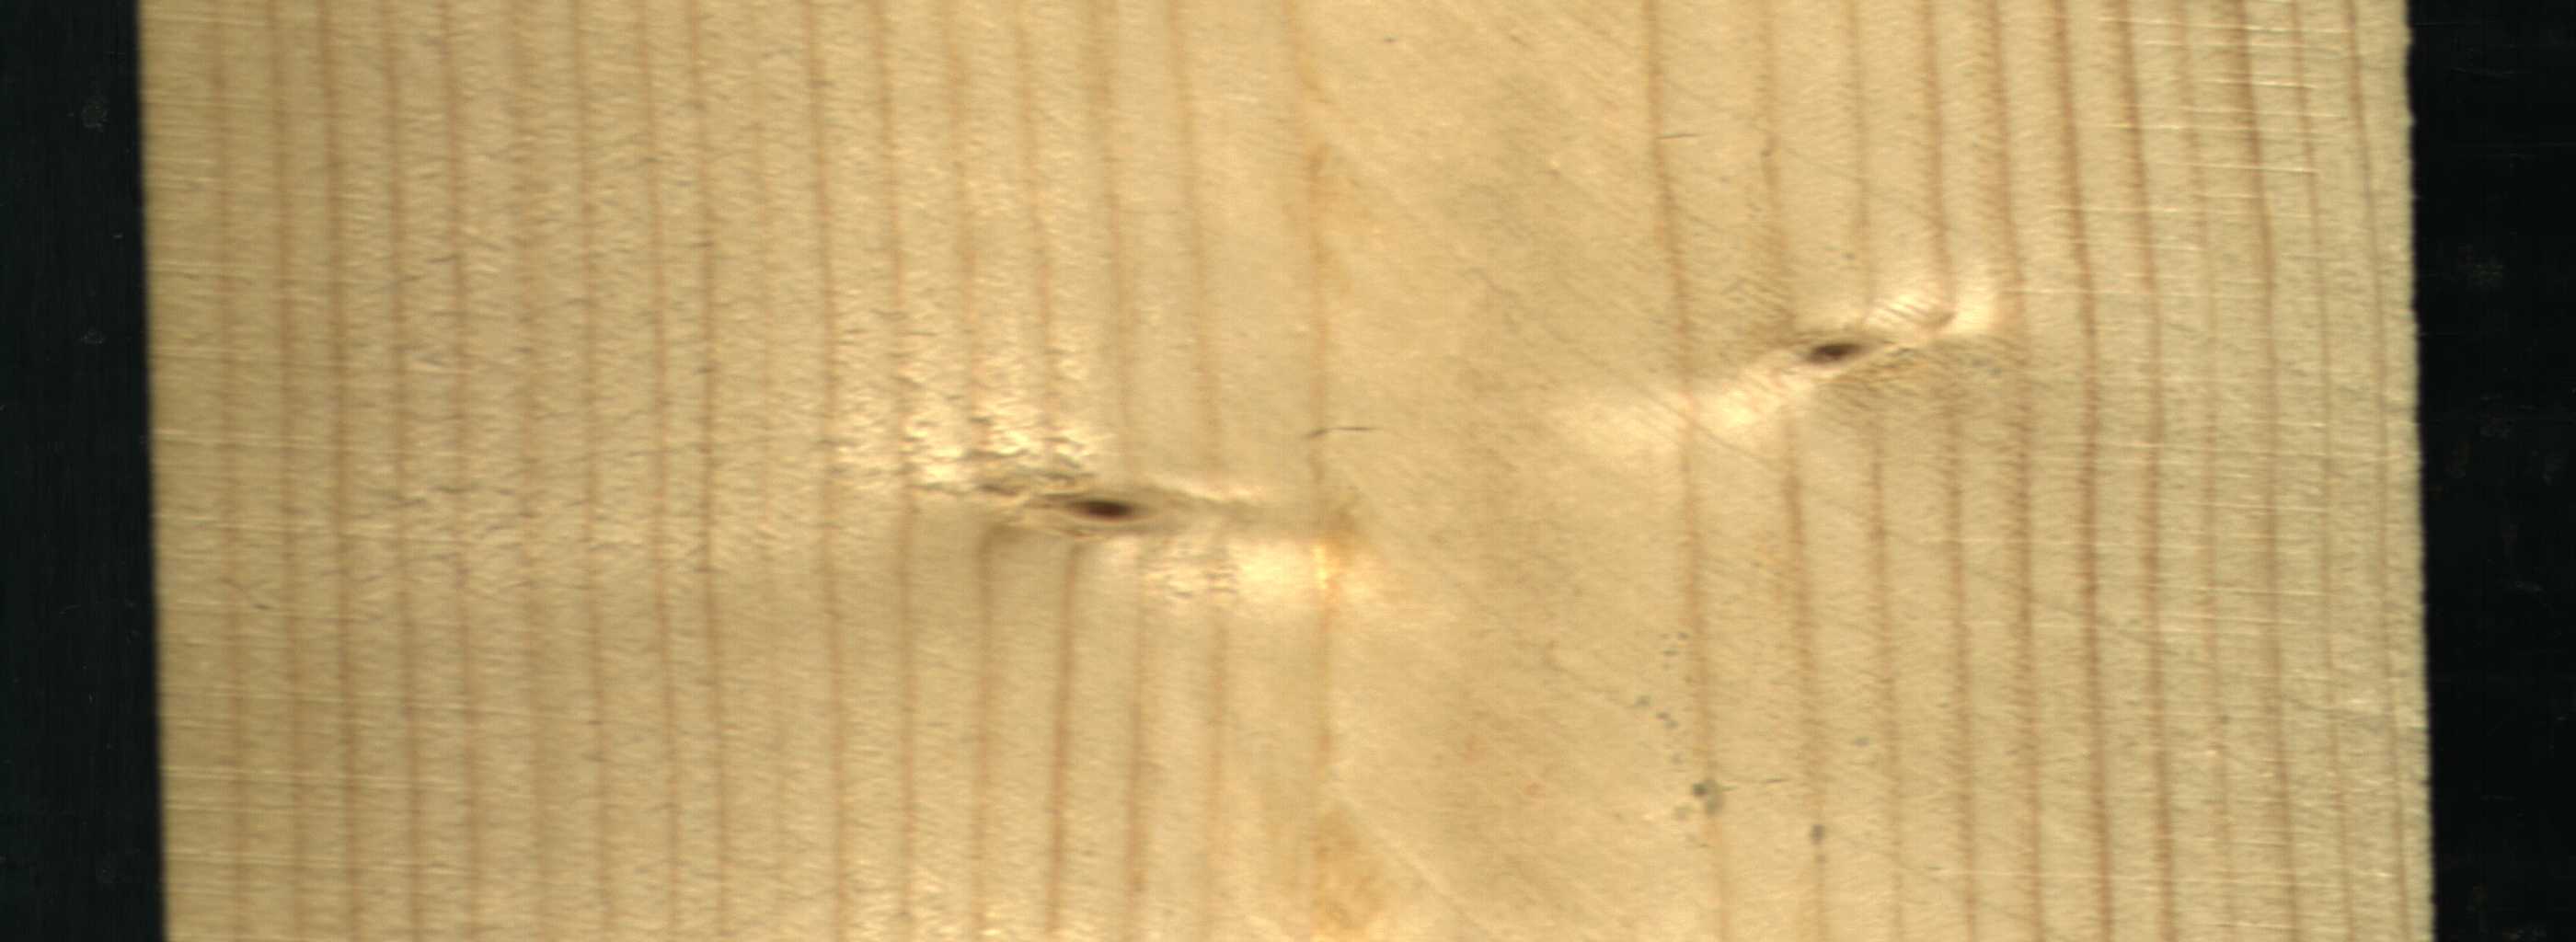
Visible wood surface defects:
Live_Knot
Live_Knot